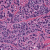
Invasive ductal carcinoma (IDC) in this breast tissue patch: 1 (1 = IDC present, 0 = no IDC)